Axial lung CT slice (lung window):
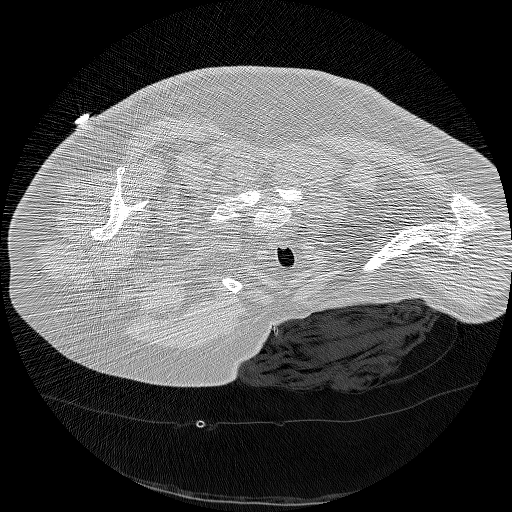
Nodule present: no